Aerial crown-view tile of a tropical tree (Barro Colorado Island, Panama), acquired 20250124:
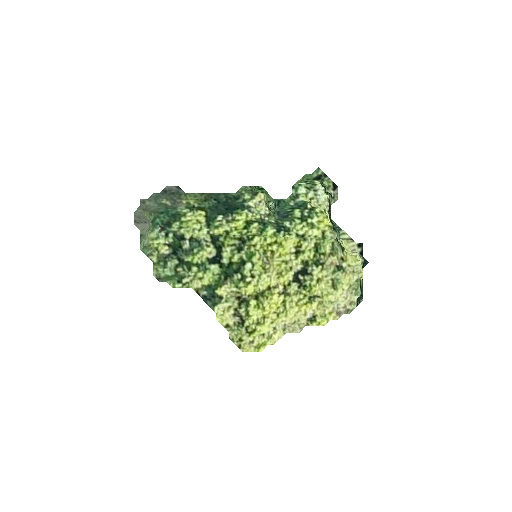
Species: Aiouea montana
GBIF accepted scientific name: Aiouea montana
Crown area: 39.664 m²